Field crop: maize
Growth stage: 1
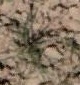
Species: salsola